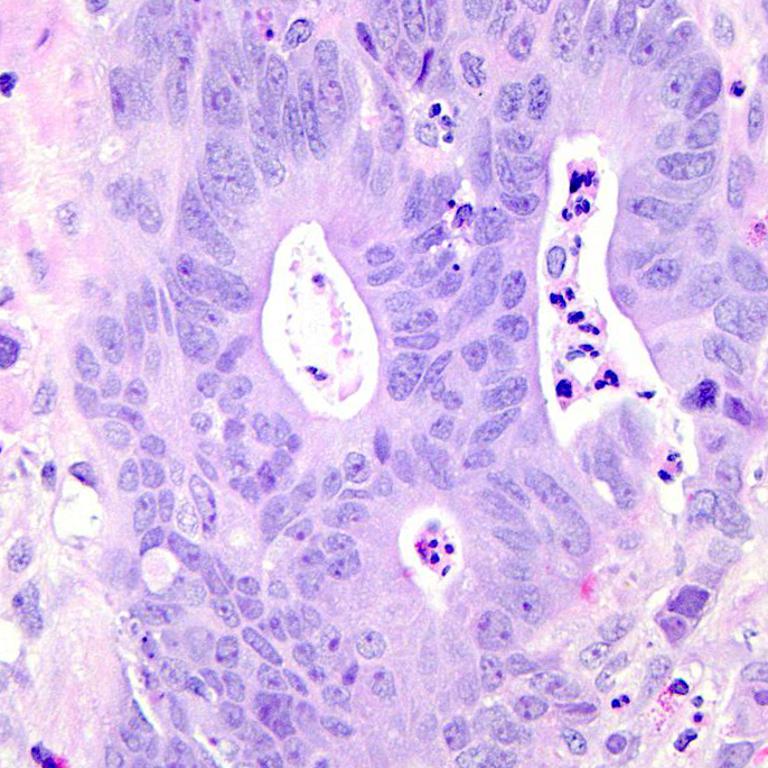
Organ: colon
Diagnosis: adenocarcinomas